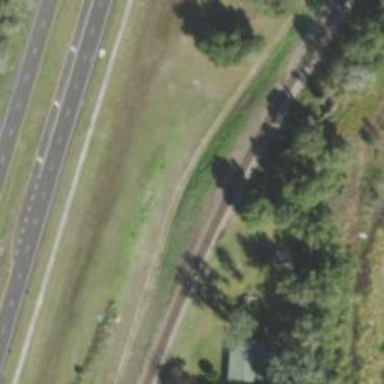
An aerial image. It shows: Abandoned railway.